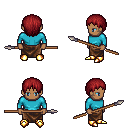
a pixel art fantasy rpg character, male body template, human, dark skin, teal long-sleeve shirt, robe skirt, brunette plain hairstyle, gold boots, spear, four views (front, back, left, right), 2x2 character sprite sheet, small pixel art, hard edges, no anti-aliasing